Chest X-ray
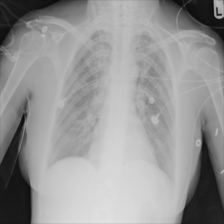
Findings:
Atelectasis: negative
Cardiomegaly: negative
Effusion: negative
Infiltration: negative
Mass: negative
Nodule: negative
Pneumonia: negative
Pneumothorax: negative
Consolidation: negative
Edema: negative
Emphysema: negative
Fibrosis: negative
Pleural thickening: negative
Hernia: negative